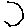
Label: hexagon